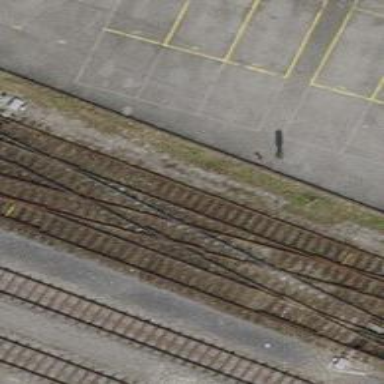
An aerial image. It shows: Railway crossing.